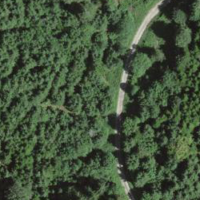
EUNIS habitat code: 41
Species observed at this site:
Angelica sylvestris